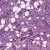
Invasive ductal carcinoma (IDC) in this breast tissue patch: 1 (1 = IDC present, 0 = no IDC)